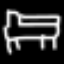
Label: bed